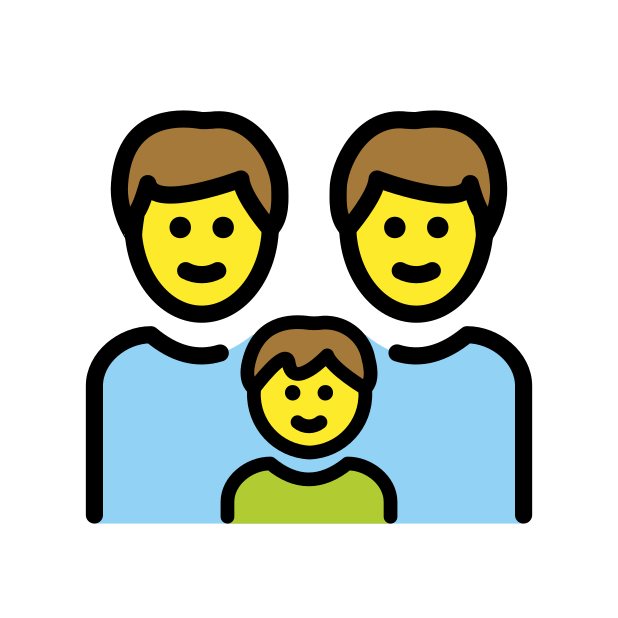
family: man, man, boy